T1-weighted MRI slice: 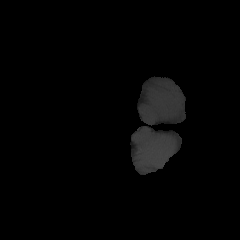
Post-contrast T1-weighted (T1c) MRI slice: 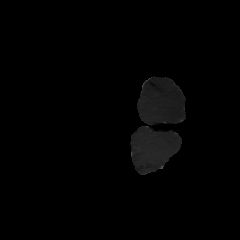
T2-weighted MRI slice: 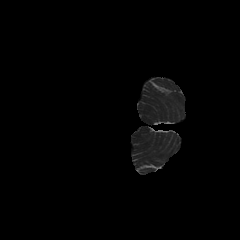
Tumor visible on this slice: no